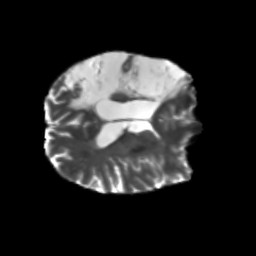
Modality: T2w
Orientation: axial
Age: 49
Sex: male
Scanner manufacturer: siemens
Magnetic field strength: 3 T
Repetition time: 5.47 s
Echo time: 0.0854 s